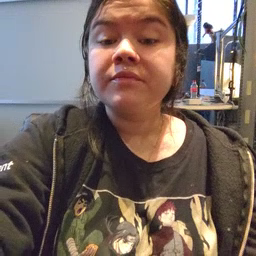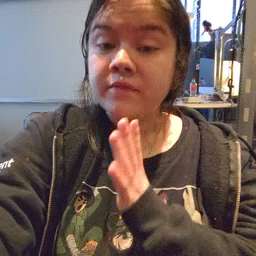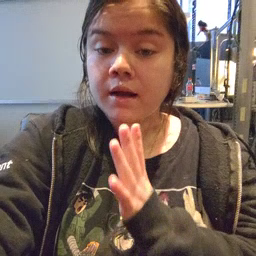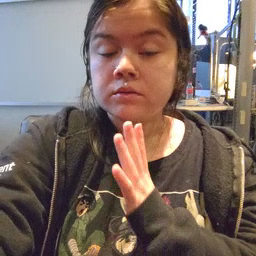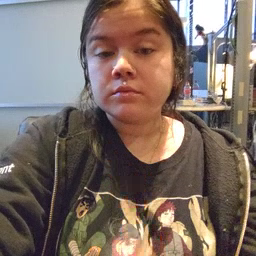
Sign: fine